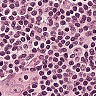
Metastatic tissue present: no